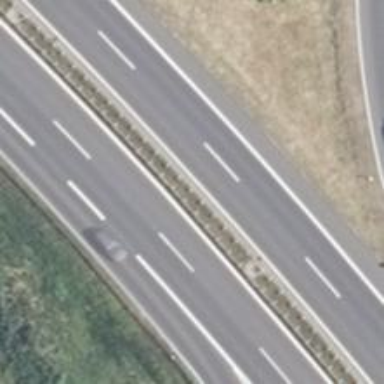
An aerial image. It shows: Motorway junction.